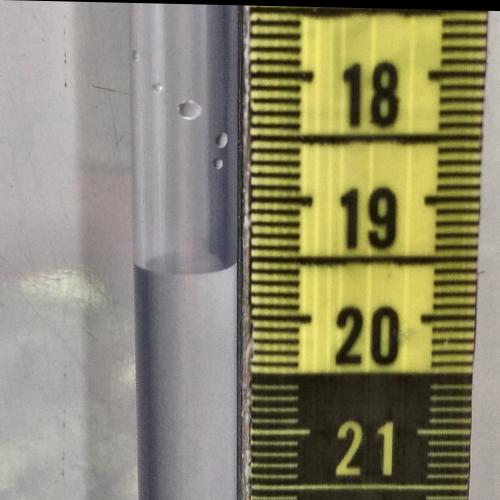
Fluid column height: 19.6 cm